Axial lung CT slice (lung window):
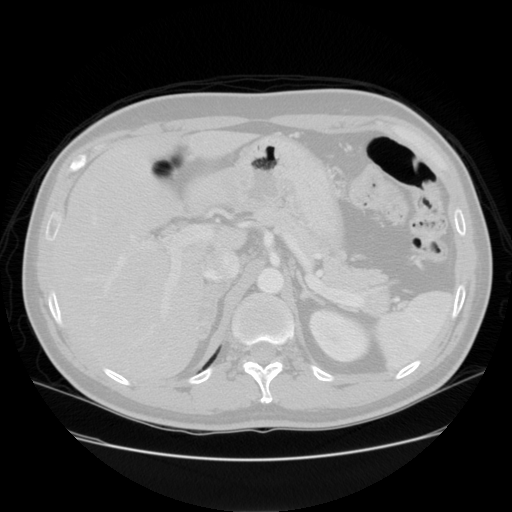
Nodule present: no